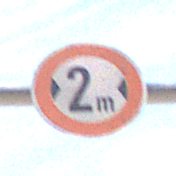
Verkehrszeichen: TatsaechlicheBreite2
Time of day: Midday
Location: Outdoor (Nature)
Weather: PartlyCloudy
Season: NotSpecified
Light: Natural